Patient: sex M, age 71
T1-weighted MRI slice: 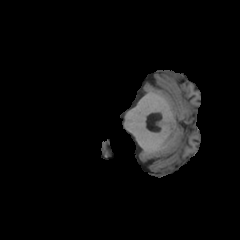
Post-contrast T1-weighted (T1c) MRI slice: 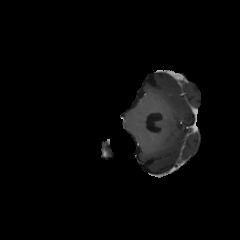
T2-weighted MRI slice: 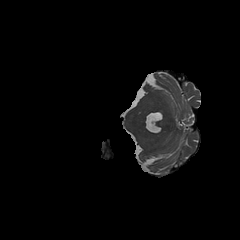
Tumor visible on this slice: no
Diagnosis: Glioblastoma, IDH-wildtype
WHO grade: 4